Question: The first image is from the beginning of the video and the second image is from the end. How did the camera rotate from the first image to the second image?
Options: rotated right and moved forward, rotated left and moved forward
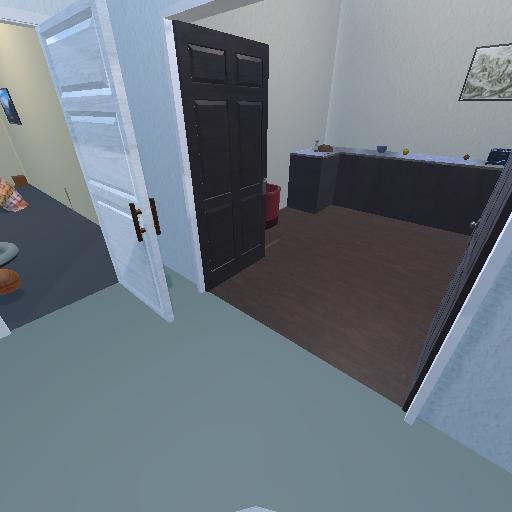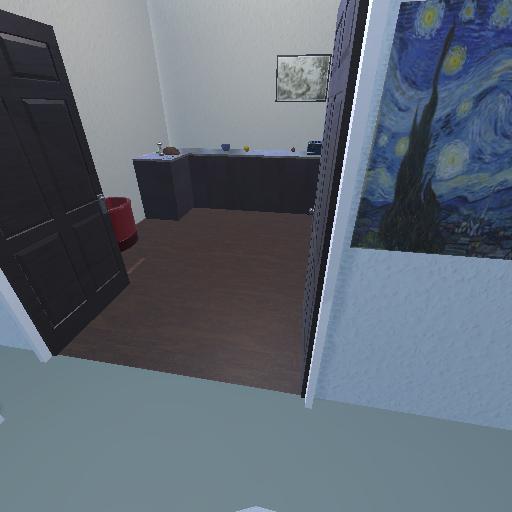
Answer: rotated right and moved forward